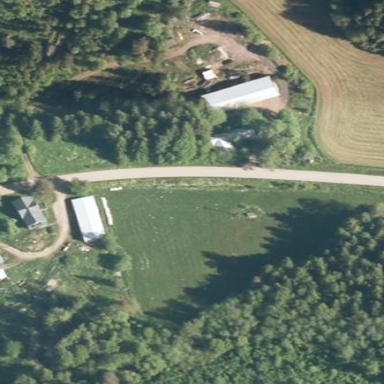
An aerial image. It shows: Farmyard area.